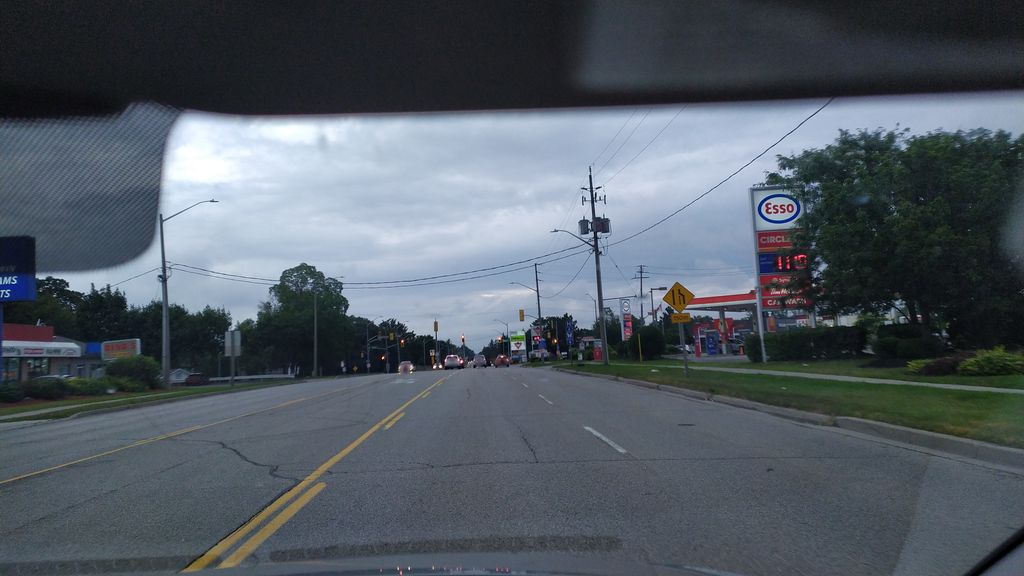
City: kitchener-waterloo